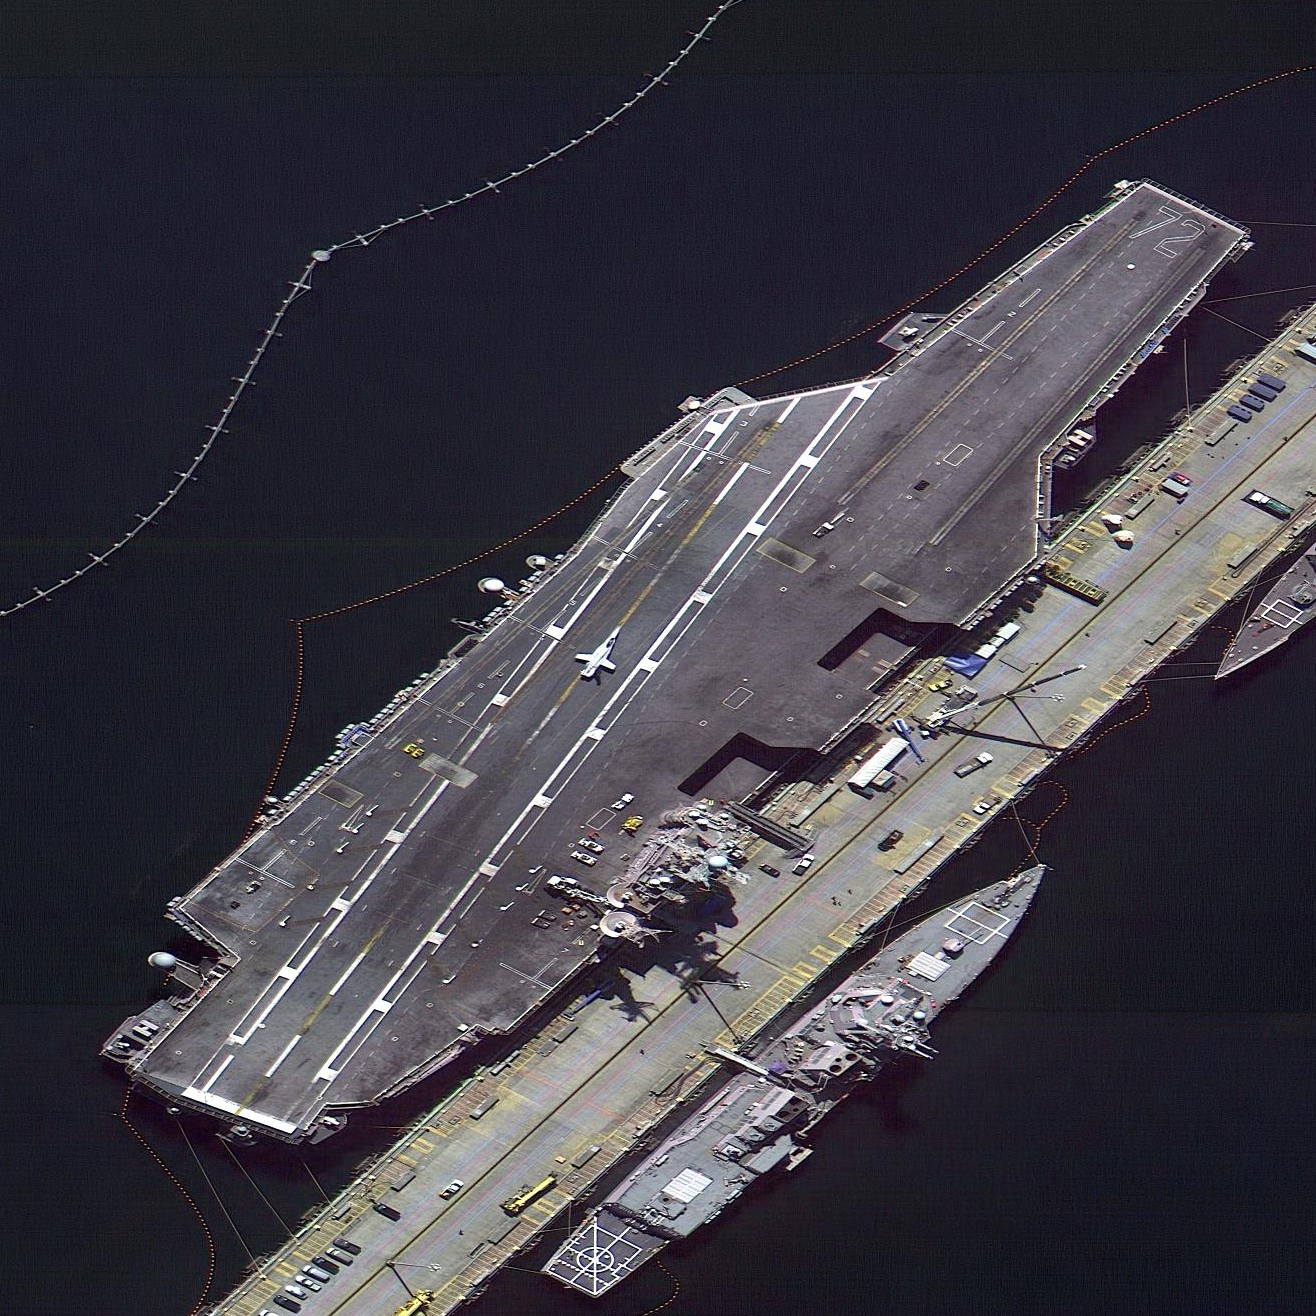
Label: aircraft_carrier